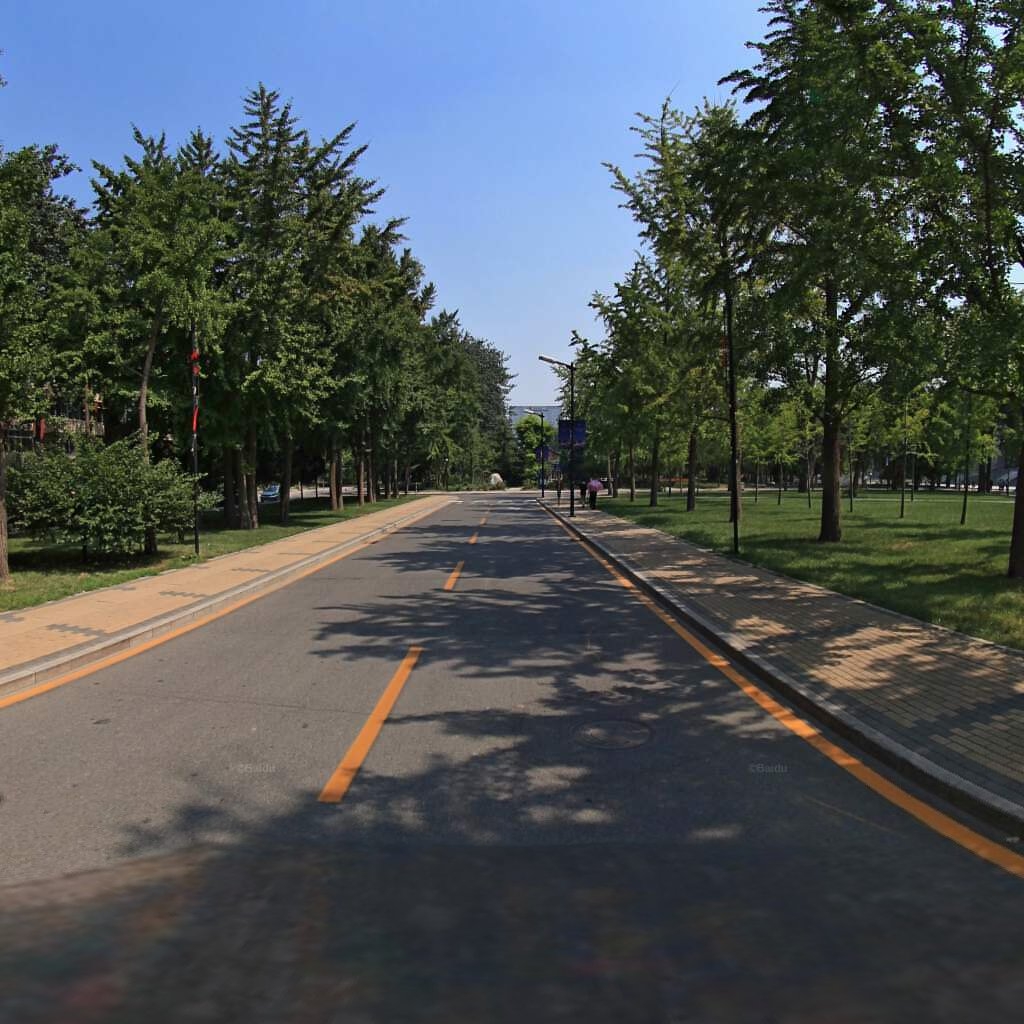
Region: Haidian
Road damage annotations: transverse crack, manhole cover